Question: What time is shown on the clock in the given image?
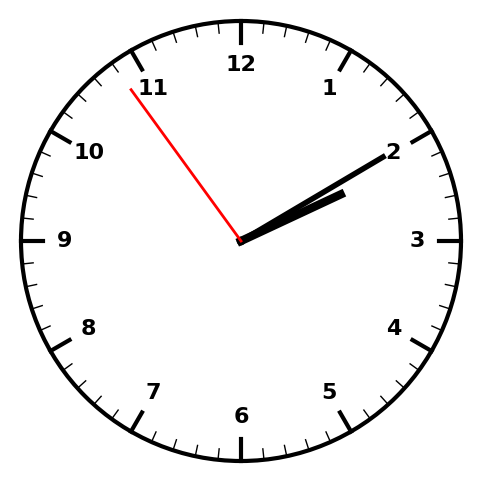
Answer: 02:09:54